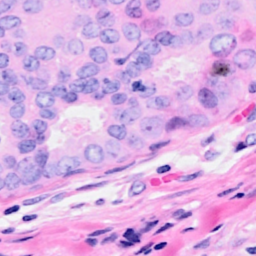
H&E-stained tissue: Breast